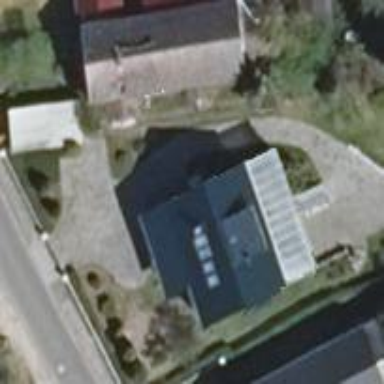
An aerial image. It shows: House with flat black roof.